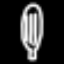
Label: leaf